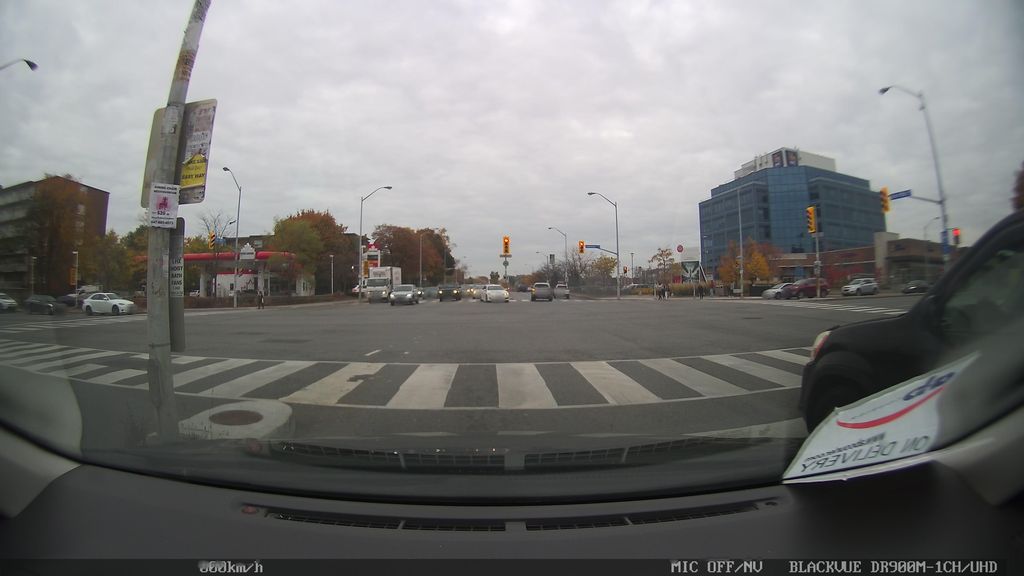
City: toronto